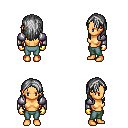
a pixel art fantasy rpg character, female body template, human, tanned skin, steel arm armor, teal pants, gray long hairstyle, gold gloves, four views (front, back, left, right), 2x2 character sprite sheet, small pixel art, hard edges, no anti-aliasing